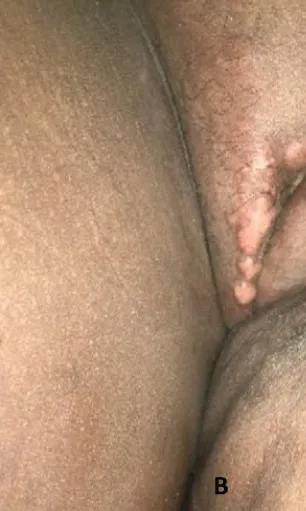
Vulva.
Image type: medical_photograph (skin_photograph)